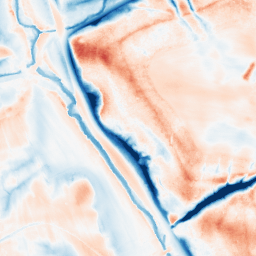
Category: classical
Decomposition family: gaussian
Decomposition parameters: sigma: 10
Upsampling method: quartic
Upsampling parameters: scale: 4
Upsampling scale: 4